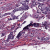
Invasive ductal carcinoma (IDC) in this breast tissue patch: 1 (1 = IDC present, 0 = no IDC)